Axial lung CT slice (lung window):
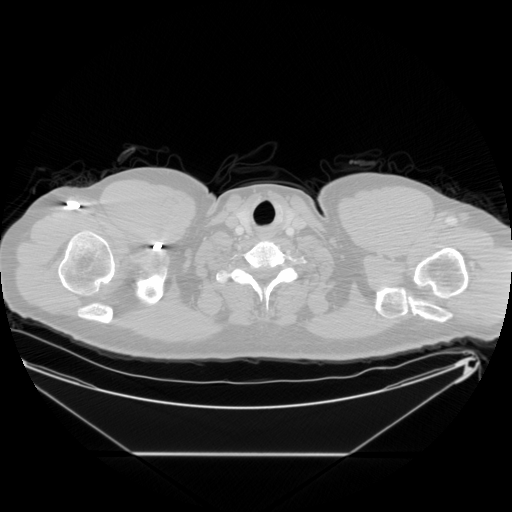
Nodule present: no